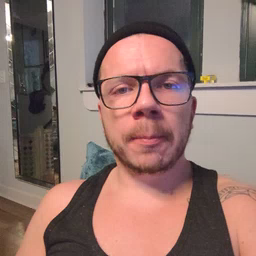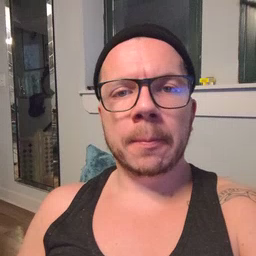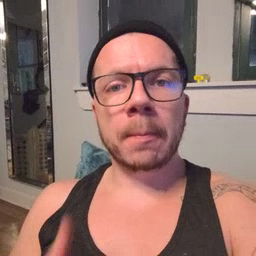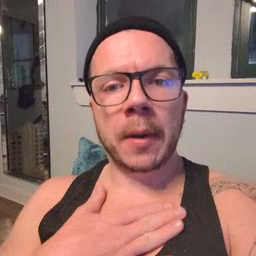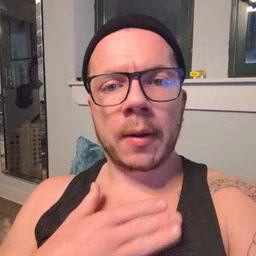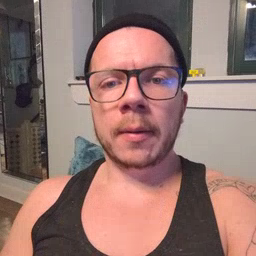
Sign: minemy